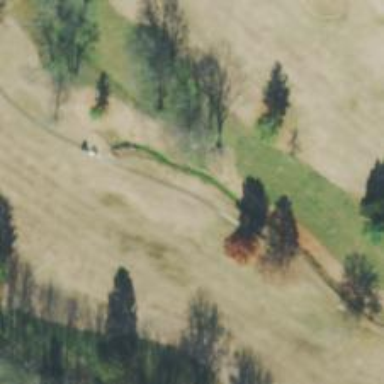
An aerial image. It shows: Path used for both walking and golf.